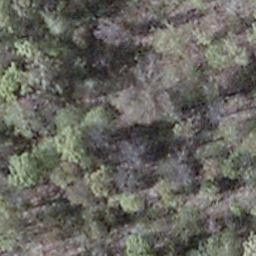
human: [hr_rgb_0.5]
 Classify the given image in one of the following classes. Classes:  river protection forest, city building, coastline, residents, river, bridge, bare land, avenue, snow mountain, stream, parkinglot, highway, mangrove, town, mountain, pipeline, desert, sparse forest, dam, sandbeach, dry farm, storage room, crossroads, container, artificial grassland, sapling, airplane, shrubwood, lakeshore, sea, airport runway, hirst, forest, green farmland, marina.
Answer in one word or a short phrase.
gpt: shrubwood